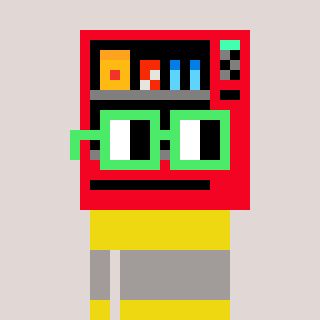
a pixel art character with square light green glasses, a vending machine-shaped head and a yellow-colored body on a warm background